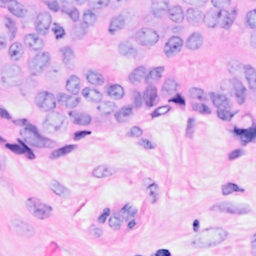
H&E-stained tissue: Breast